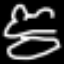
Label: frog